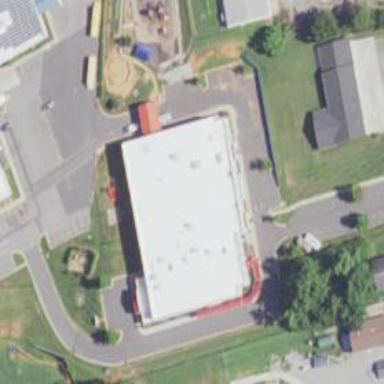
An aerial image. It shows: School building.